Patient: sex M, age 80
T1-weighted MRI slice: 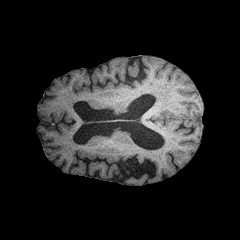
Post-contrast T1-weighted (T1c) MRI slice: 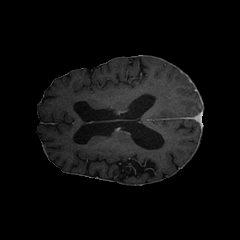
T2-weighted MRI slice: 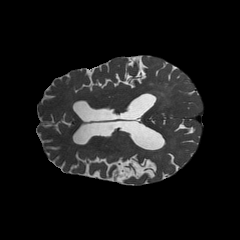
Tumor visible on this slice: no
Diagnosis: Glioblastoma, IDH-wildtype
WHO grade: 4